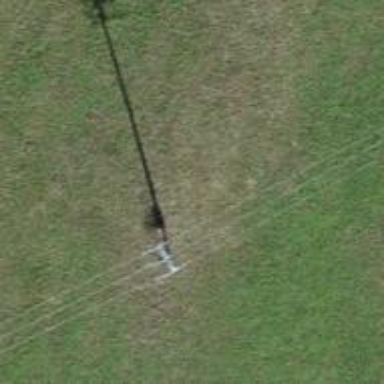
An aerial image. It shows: Power pole.